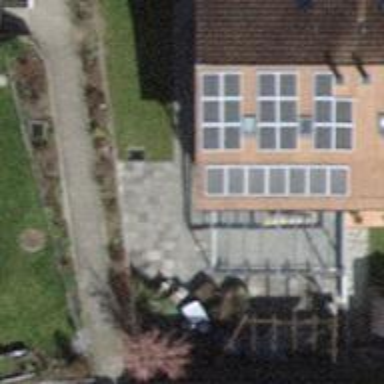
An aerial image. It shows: Gabled roof house.